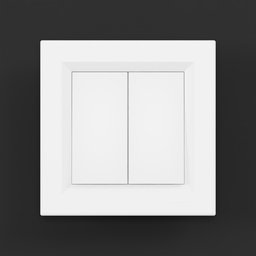
Label: appliances